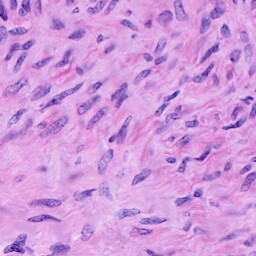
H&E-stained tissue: Cervix